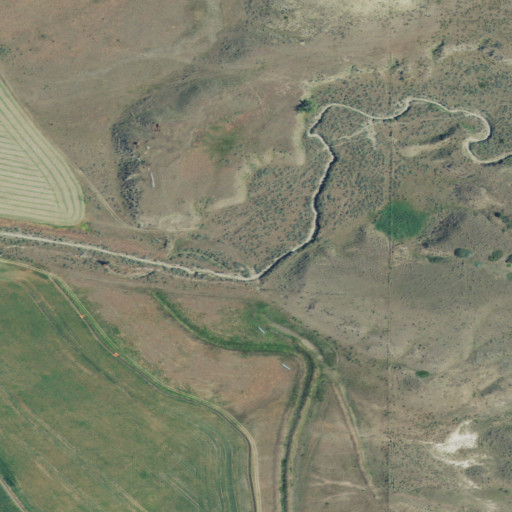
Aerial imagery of valley in Montana named Brown Coulee containing grassland, cultivated crops, and shrub